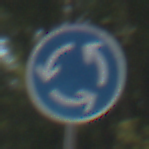
Verkehrszeichen: Kreisverkehr
Umgebung: Outdoor, Nature
Tageszeit: MorningAfternoon
Wetter: PartlyCloudy
Licht: Natural
Jahreszeit: NotSpecified
Kontrast: HighContrast